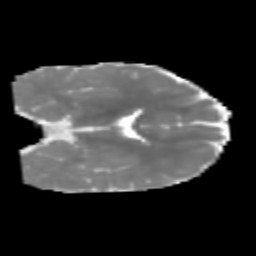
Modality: MD
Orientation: coronal
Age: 6
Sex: male
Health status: healthy